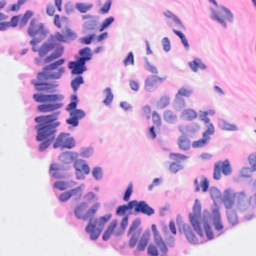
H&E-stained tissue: Breast